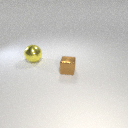
large yellow metal sphere behind small brown metal cube